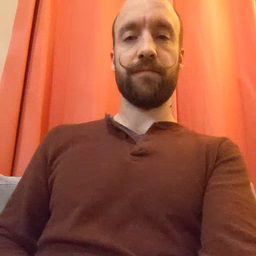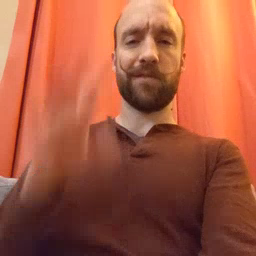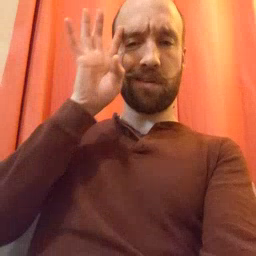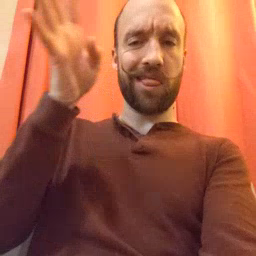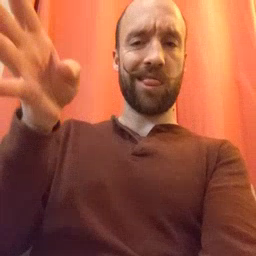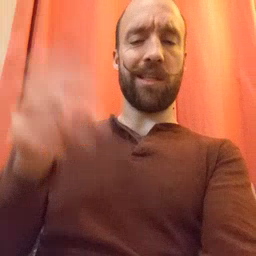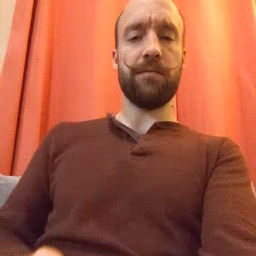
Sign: pretend